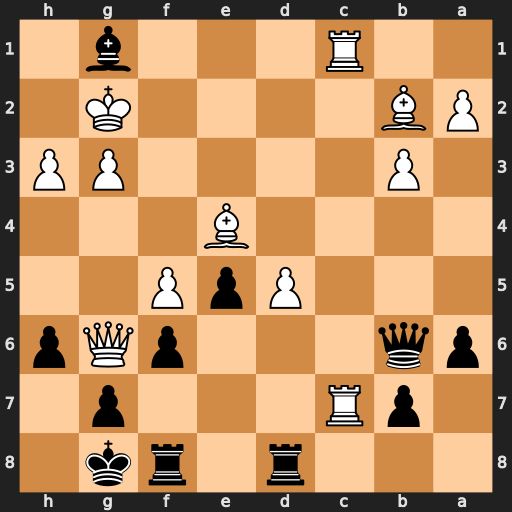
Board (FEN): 3r1rk1/1pR3p1/pq3pQp/3PpP2/4B3/1P4PP/PB4K1/2R3b1
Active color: b
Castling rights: -
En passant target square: -
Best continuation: Qf2+ Kh1 Qh2#